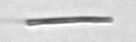
Label: fiber